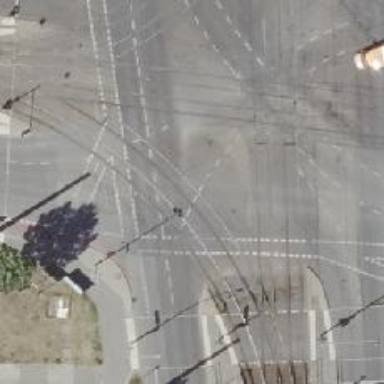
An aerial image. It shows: Tram level crossing on the railway.